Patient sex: F
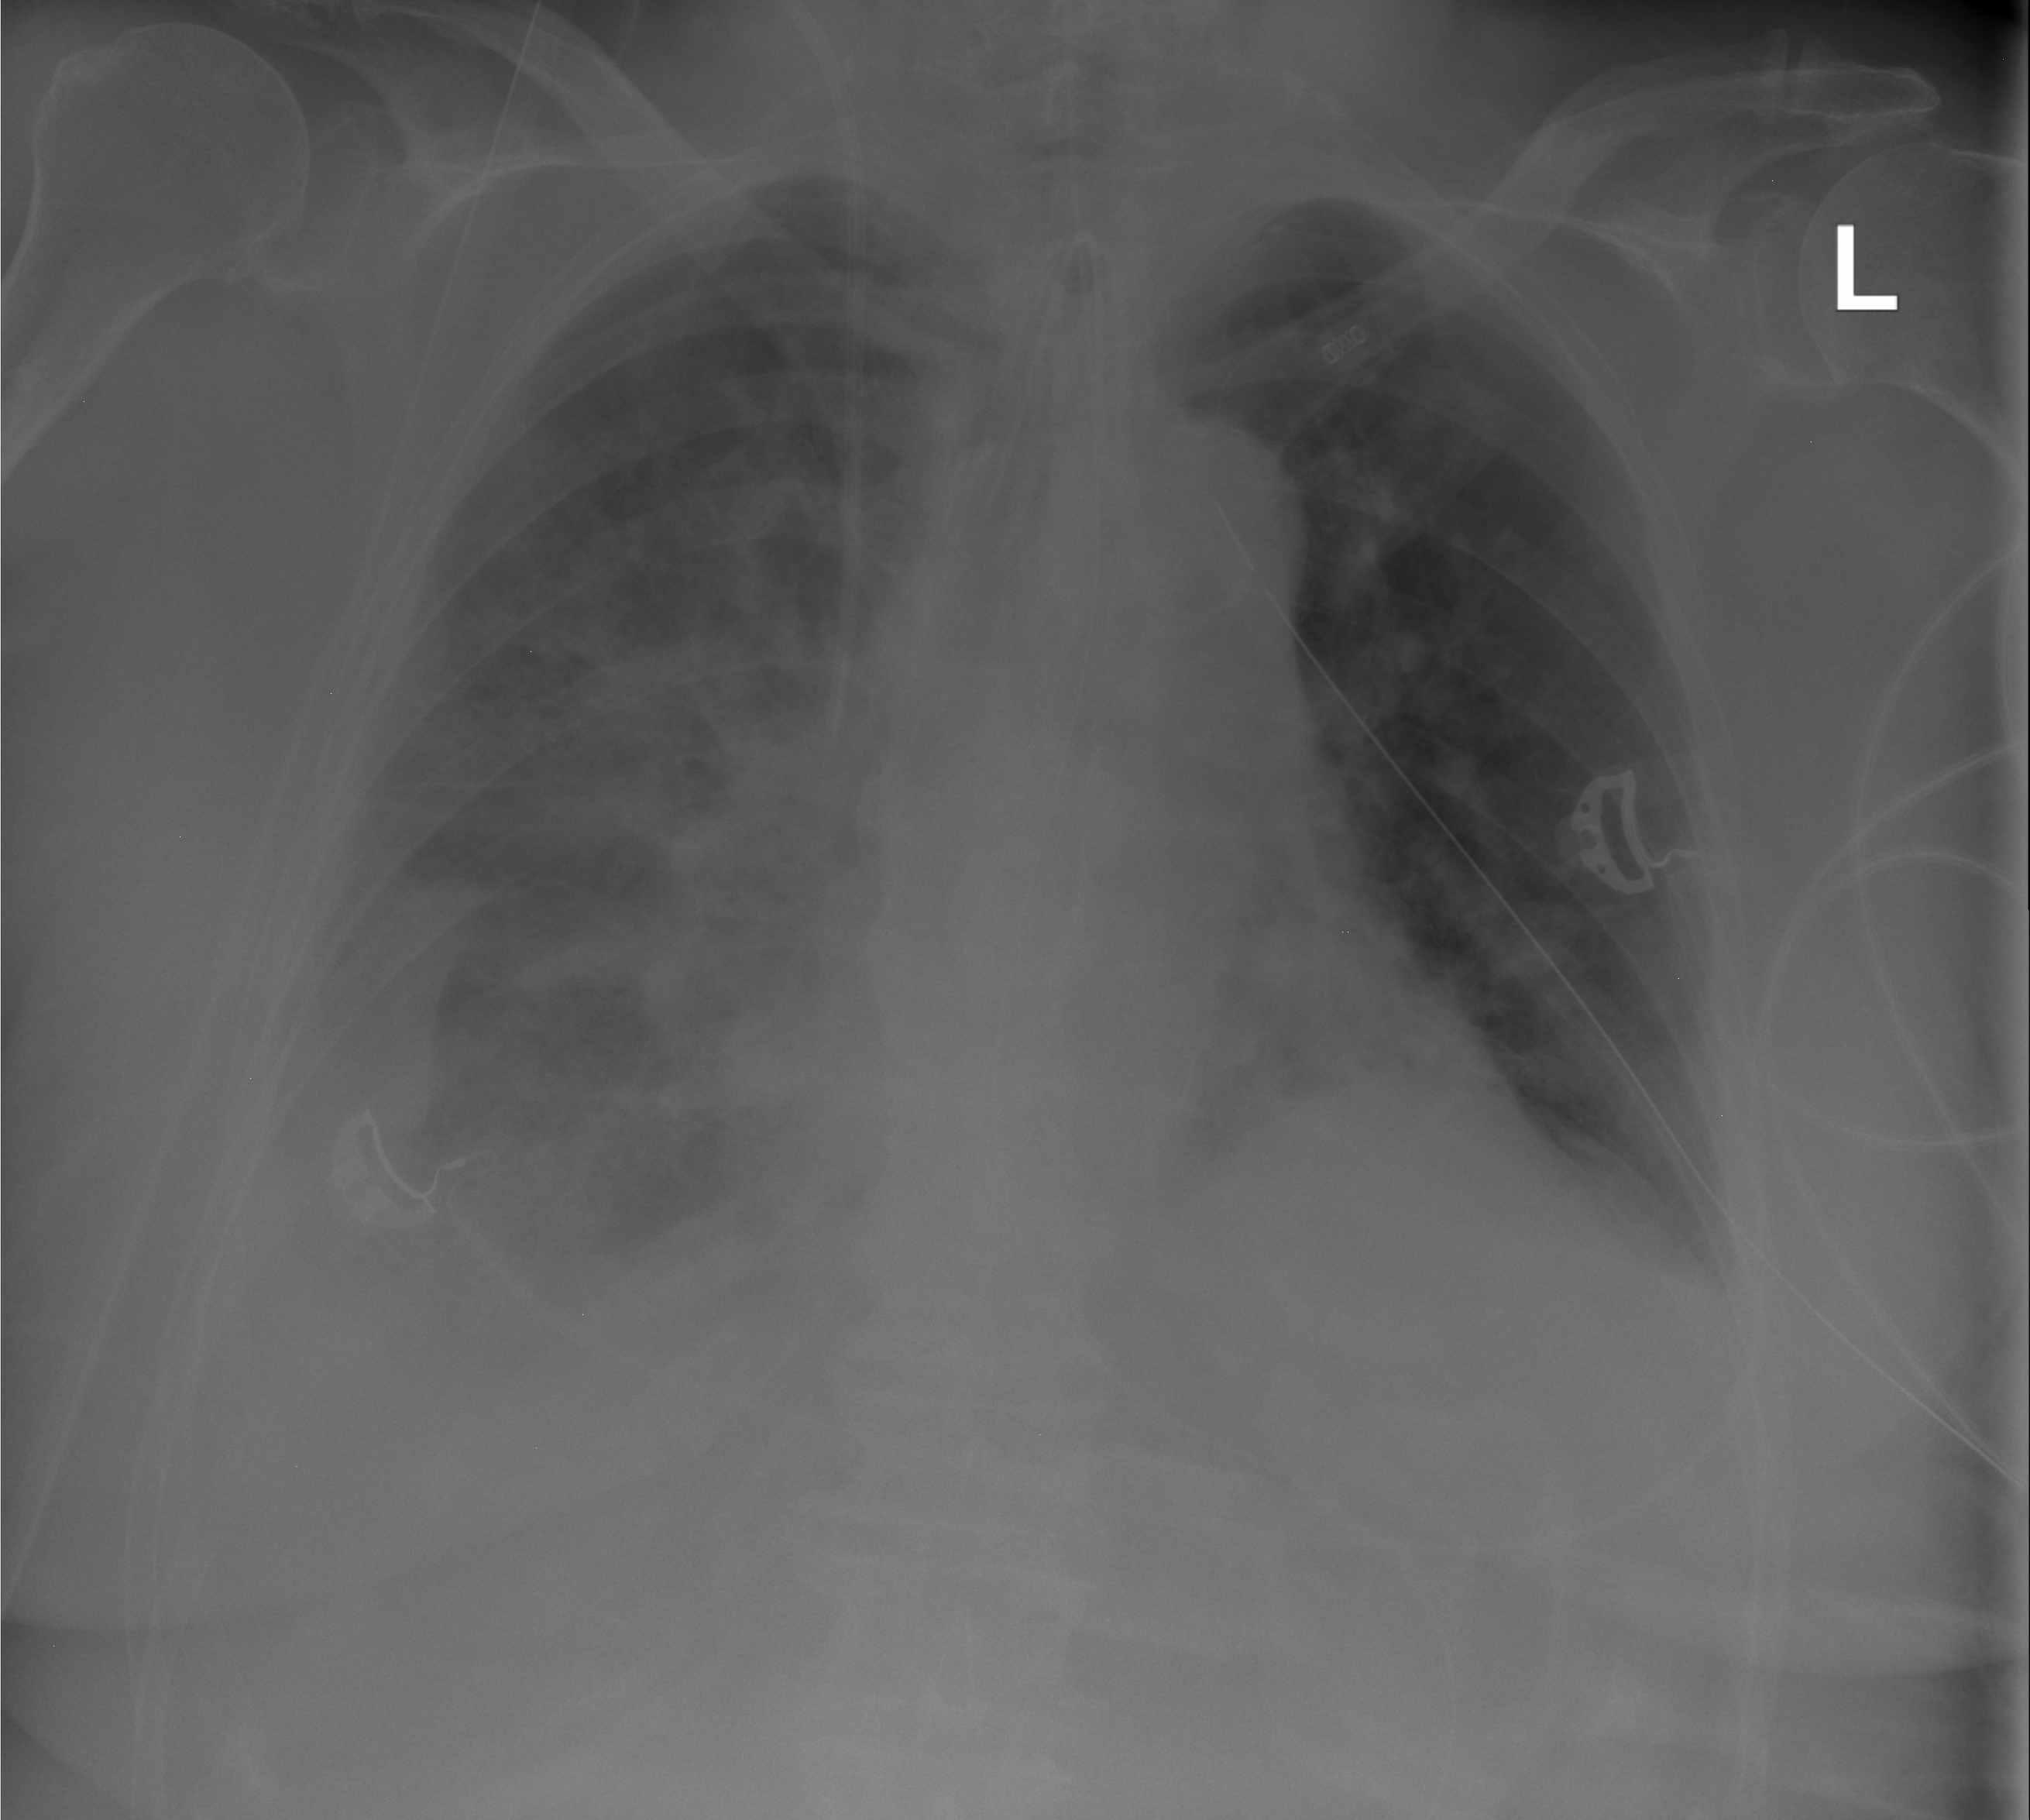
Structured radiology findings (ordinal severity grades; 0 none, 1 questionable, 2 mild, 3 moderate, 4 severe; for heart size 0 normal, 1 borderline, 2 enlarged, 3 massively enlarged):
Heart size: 0
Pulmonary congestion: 2
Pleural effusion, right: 2
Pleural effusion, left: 2
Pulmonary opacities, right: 3
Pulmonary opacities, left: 0
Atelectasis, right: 3
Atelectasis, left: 0